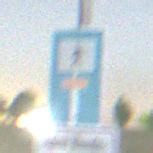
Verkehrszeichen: SackgasseFussgaengerDurchlaessig
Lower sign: HinweisGeaenderteVorfahrtVerkehrsfuehrungVerkehrsregelung3
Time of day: Night
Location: Outdoor (Nature)
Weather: Clear
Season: NotSpecified
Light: Natural